Field crop: tomato
Growth stage: 1
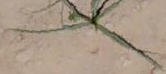
Species: cyperus